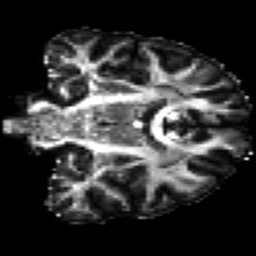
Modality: FA
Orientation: coronal
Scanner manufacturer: siemens
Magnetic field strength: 3 T
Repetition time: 7.8 s
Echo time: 0.09 s